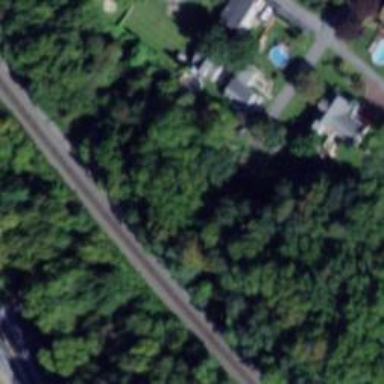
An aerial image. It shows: Abandoned railway.